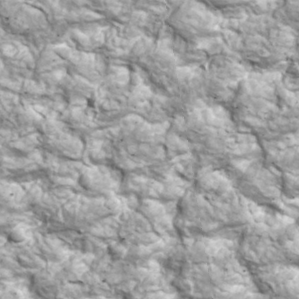
Label: non_frost